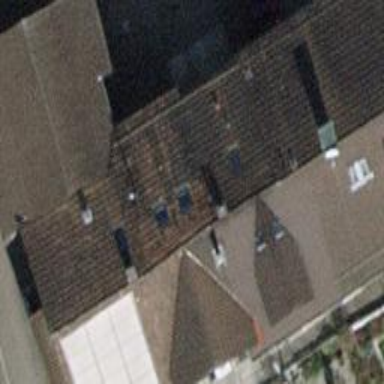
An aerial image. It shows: Terrace building.